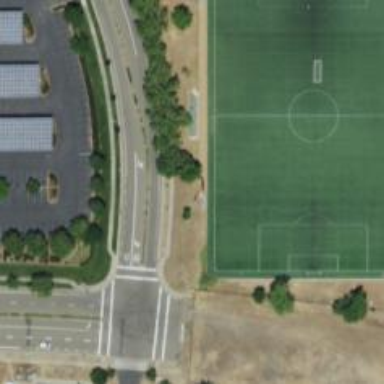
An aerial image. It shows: Soccer pitch for leisure land activities.